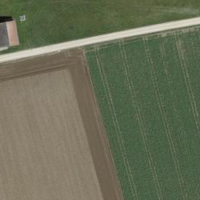
EUNIS habitat code: 52
Species observed at this site:
Motacilla alba